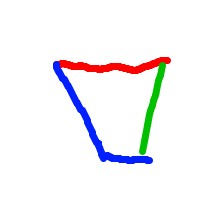
Shape: trapezoid